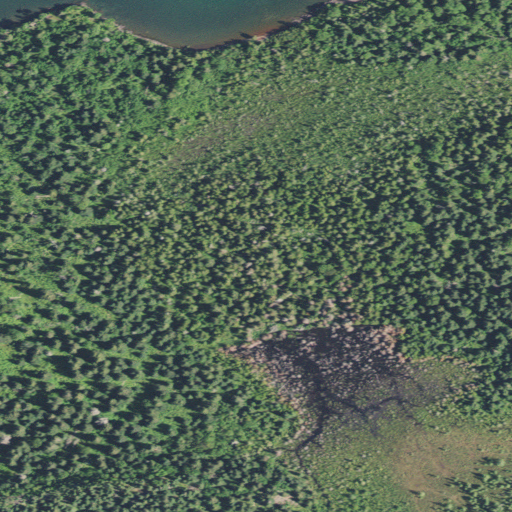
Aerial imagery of island in Michigan named Washington Island containing woody wetlands, mixed forest, open water, evergreen forest, herbaceous wetlands, and barren land